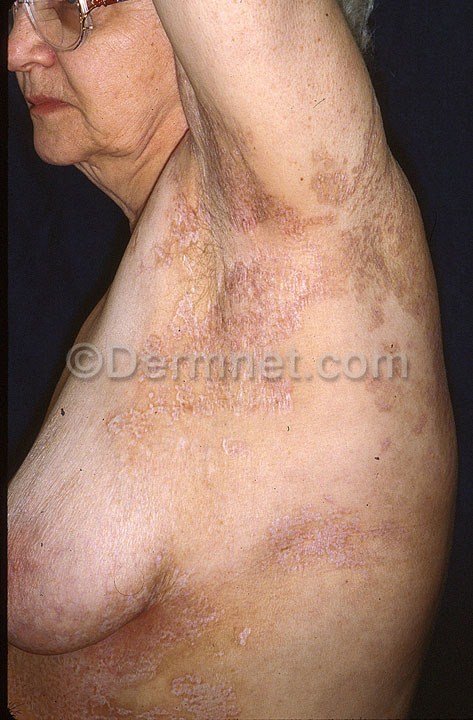
Disease: Psoriasis pictures Lichen Planus and related diseases